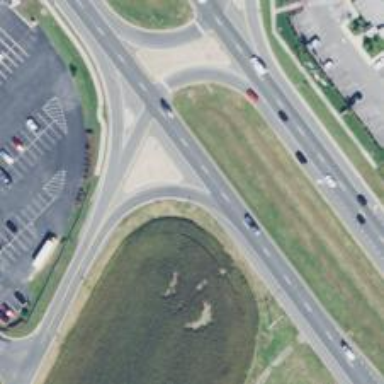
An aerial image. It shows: Trunk link highway.